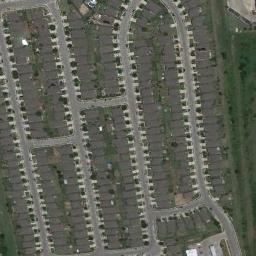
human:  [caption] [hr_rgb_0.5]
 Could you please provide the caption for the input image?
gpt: There are four rows of white mobile homes and a U-shaped path .

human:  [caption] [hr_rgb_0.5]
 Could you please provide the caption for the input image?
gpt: The dense mobile home park has lots of neatly arranged mobile homes and some roads go through the mobile home park .

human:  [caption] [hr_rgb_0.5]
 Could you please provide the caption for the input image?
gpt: Many buildings of different shapes and sizes are in mobile home parks .

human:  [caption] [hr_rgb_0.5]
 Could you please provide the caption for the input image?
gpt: There are many black buildings arranged neatly in the mobile home park .

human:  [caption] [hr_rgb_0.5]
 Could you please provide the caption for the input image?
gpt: The mobile home park is on the grass next to the road .